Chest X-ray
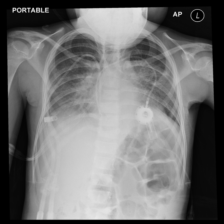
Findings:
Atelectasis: negative
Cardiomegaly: negative
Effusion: negative
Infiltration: positive
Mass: negative
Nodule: negative
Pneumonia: negative
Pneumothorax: negative
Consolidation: negative
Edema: negative
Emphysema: negative
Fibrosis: negative
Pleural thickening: negative
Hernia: negative